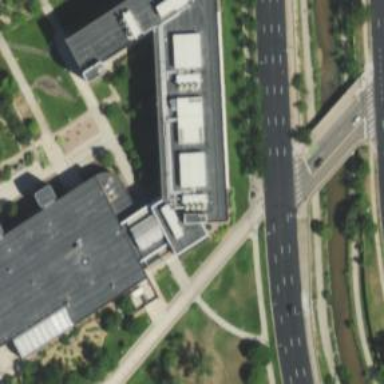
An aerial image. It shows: University building.